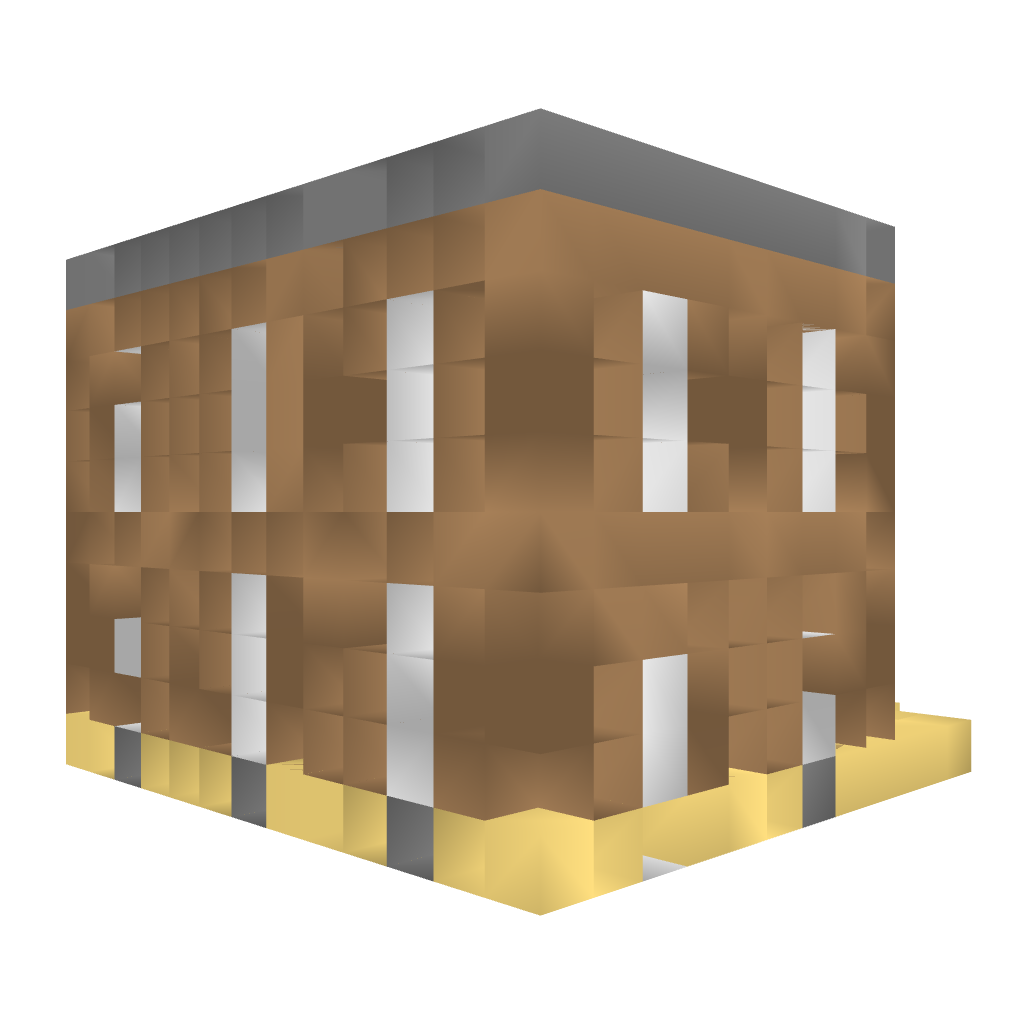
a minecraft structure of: Beach House bad low quality